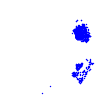
Particle: electron